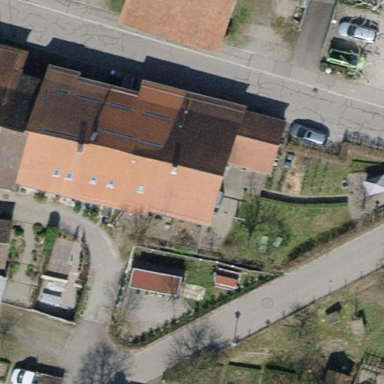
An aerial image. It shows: Terrace building with gabled roof.